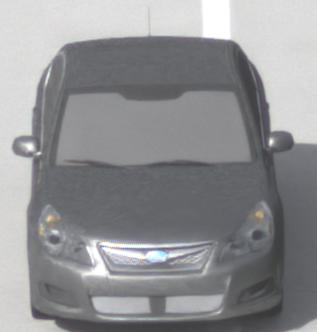
Make: Subaru
Model: Legacy 2.0R
Detailed model: Legacy (IV) Limousine
Model produced from: 2007/09
Model produced until: 2008/10
Doors: 4
Color: gray
Road condition: dry road
Daytime: morning or afternoon
Contrast: low contrast